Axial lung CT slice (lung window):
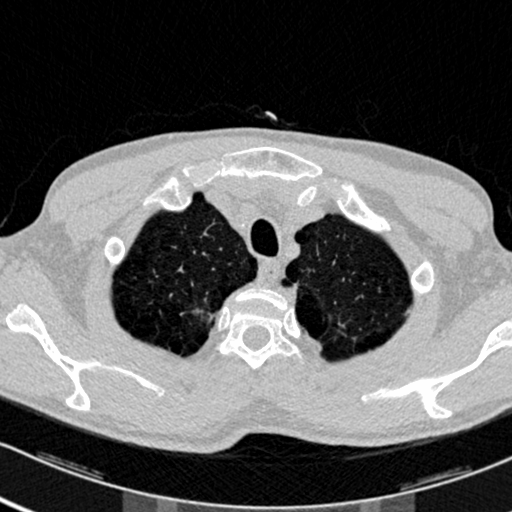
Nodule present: no